Aerial crown-view tile of a tropical tree (Barro Colorado Island, Panama), acquired 20240918:
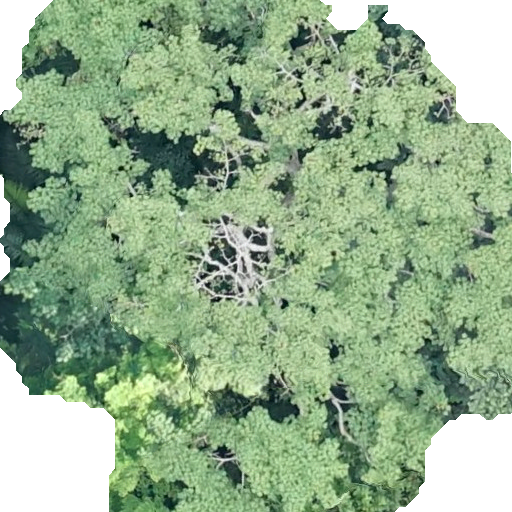
Species: Ceiba pentandra
GBIF accepted scientific name: Ceiba pentandra
Crown area: 388.734 m²